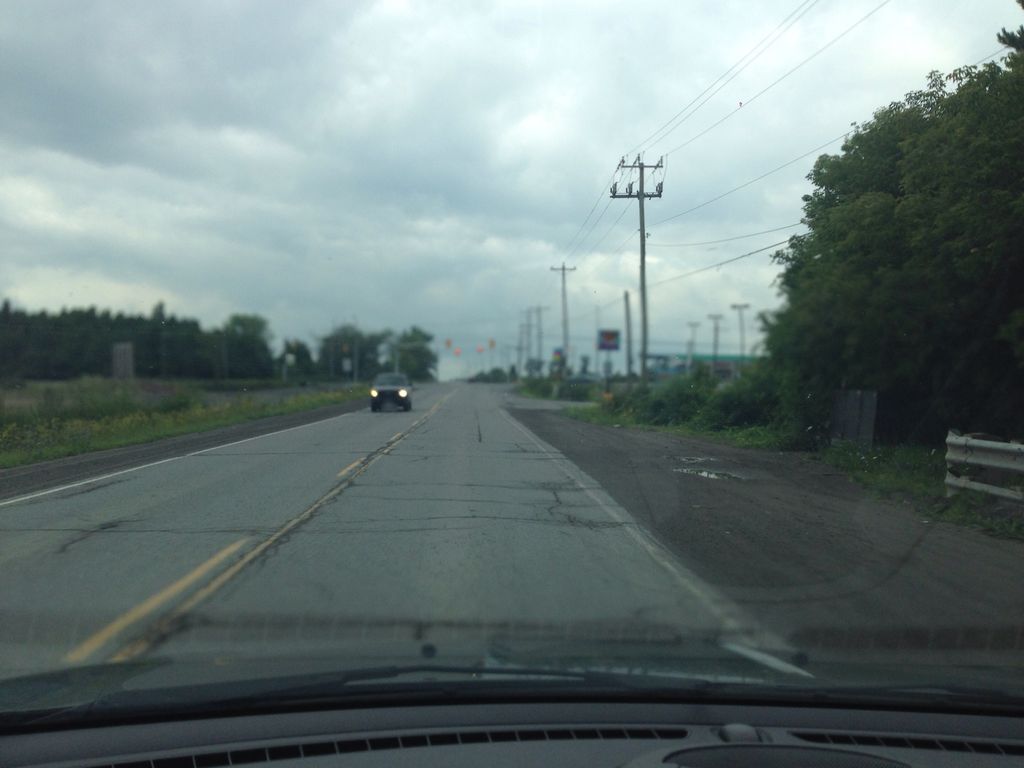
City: ottawa-gatineau